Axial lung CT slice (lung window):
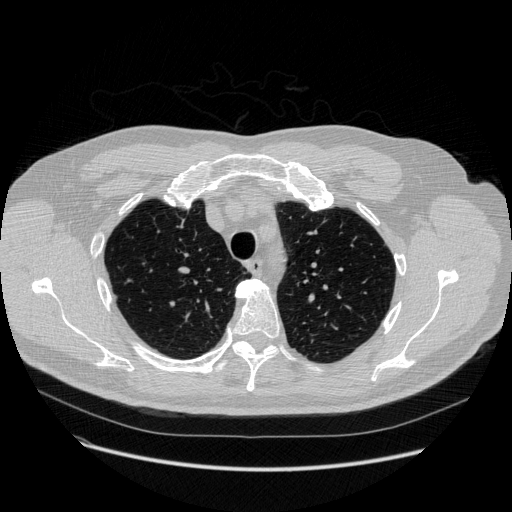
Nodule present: no